Question: I'm trying to make something like a slingshot using libGDX.
My code
'''
if (Gdx.input.isTouched()) {
ShapeRenderer sr = new ShapeRenderer();
sr.setColor(Color.BLACK);
sr.setProjectionMatrix(camera.combined);
sr.begin(ShapeType.Line);
sr.line(player.getLeft().x, player.getLeft().y,
Global.game_touch_position.x, Global.game_touch_position.y);
sr.line(player.getRight().x, player.getRight().y,
Global.game_touch_position.x, Global.game_touch_position.y);
sr.end();
}
'''
Doing this i will have the output

This looks awful, and if I debug on my android phone , the logcat is spammed by the message
'''
02-17 18:55:27.371: D/dalvikvm(7440): GC_CONCURRENT freed 1884K, 40% free 8287K/13635K, paused 15ms+2ms, total 40ms
'''
And lags, I have like 30 fps when i touch the screen , and 60 when i don't...
I also need to draw the line with a little bit of thickness, so when the line is bigger, i will have to make it thicker, to give a cool look.
Which is the best way to draw a simple line in libgdx ?
If I won't find any answer probably i'm going to draw circles from a point of the line to the other..this would look ok , but won't look like a slingshot...
Any help?
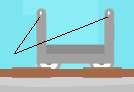
Answer: I just have something like this in a helper or utils class. I usually use it for debugging and visualizing whats going on.
'''
private static ShapeRenderer debugRenderer = new ShapeRenderer();
public static void DrawDebugLine(Vector2 start, Vector2 end, int lineWidth, Color color, Matrix4 projectionMatrix)
{
Gdx.gl.glLineWidth(lineWidth);
debugRenderer.setProjectionMatrix(projectionMatrix);
debugRenderer.begin(ShapeRenderer.ShapeType.Line);
debugRenderer.setColor(color);
debugRenderer.line(start, end);
debugRenderer.end();
Gdx.gl.glLineWidth(1);
}
public static void DrawDebugLine(Vector2 start, Vector2 end, Matrix4 projectionMatrix)
{
Gdx.gl.glLineWidth(2);
debugRenderer.setProjectionMatrix(projectionMatrix);
debugRenderer.begin(ShapeRenderer.ShapeType.Line);
debugRenderer.setColor(Color.WHITE);
debugRenderer.line(start, end);
debugRenderer.end();
Gdx.gl.glLineWidth(1);
}
'''
Now I can easily draw a line from anywhere I like on any projection matrix I want.
'''
HelperClass.DrawDebugLine(new Vector2(0,0), new Vector2(100,100), camera.combined);
'''
You want to draw outside the other 'SpriteBatch' begin and end. And if you want to make a lot of lines each frame you are better off beginning and ending the ShapeRenderer in a separate static method or make it public and do it yourself depending on your needs.
Obviously you can create more methods for more shapes or more overloads.